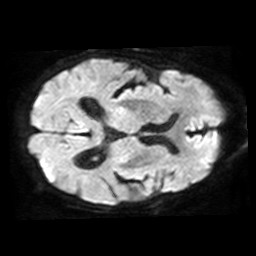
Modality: TRACE
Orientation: axial
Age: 74
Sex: male
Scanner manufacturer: philips
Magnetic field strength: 1.5 T
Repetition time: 5.195 s
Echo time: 0.07843 s